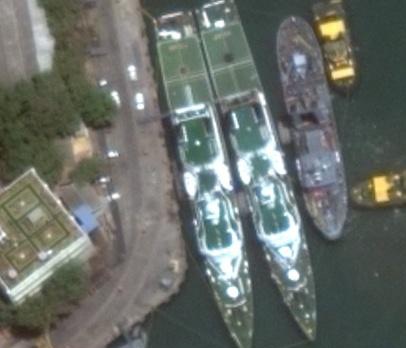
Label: combat